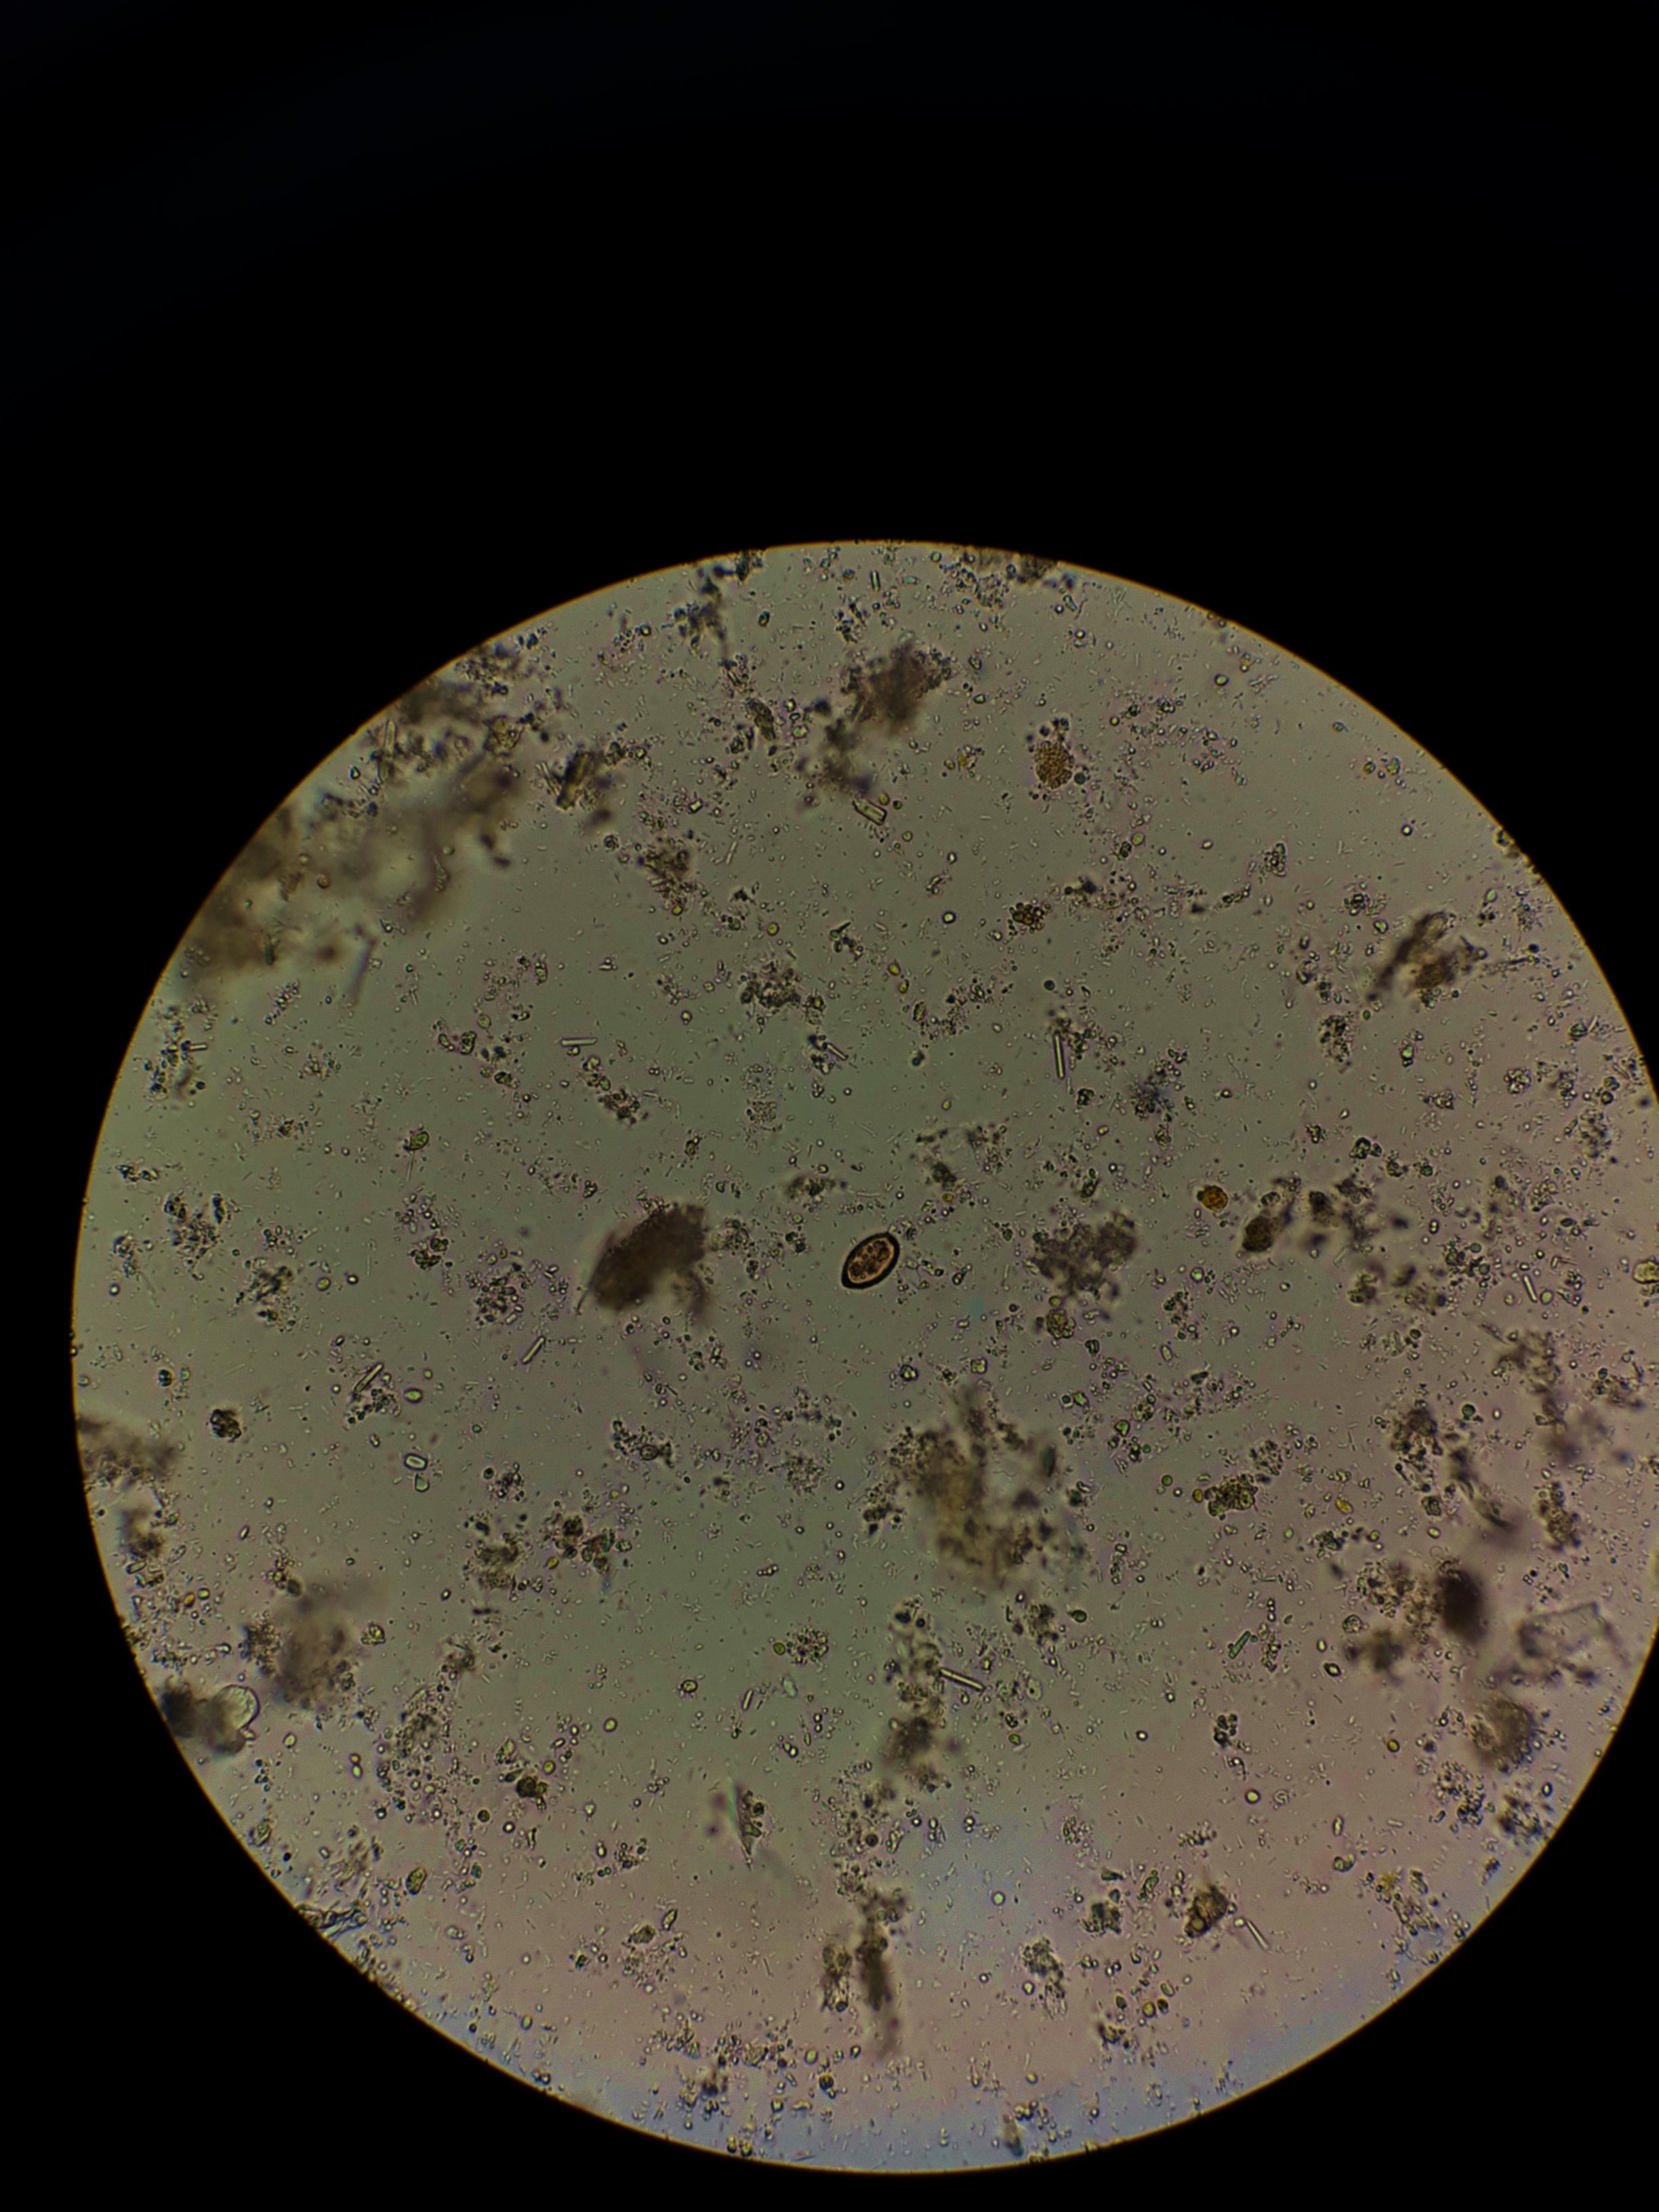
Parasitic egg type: Opisthorchis viverrine